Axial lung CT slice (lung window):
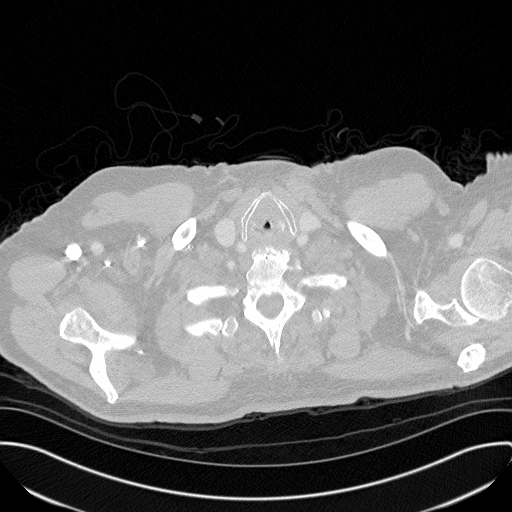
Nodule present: no